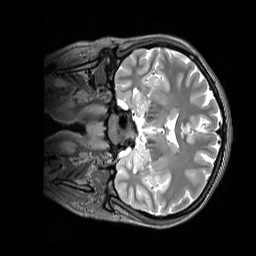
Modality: T2w
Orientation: coronal
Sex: female
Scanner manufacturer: siemens
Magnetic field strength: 3 T
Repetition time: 3.2 s
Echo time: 0.409 s